Question: If i want to use to create sample asp.net application using Grid view and Entity Data source , is it possible ? If yes, is there any post i can follow to create a sample application.
I am getting below error while using EF6 so that i would be able to use Entity Data Source easily.
I have already referred <URL> article but have not got resolution for my problem.

So I wanted to check if i am creating a new application, can i use EF5 with VS 2013 ?
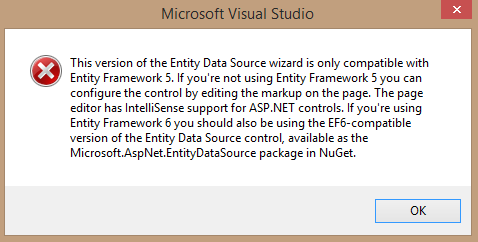
Answer: You should uninstall the current version of Entity Framework, then install the version you would like.
'''
Uninstall-package EntityFramework
Install-Package EntityFramework -version 5.0.0
'''
You can also use the -force command at the end of the uninstall command to ignore dependencies.
Note that if you are planning on using asp.net identity, this will not work with Entity Framework 5
Here is a screenshot after uninstalling the EntityFramework 6, and then installing EntityFramework 5 with the commands I gave you.
<URL>